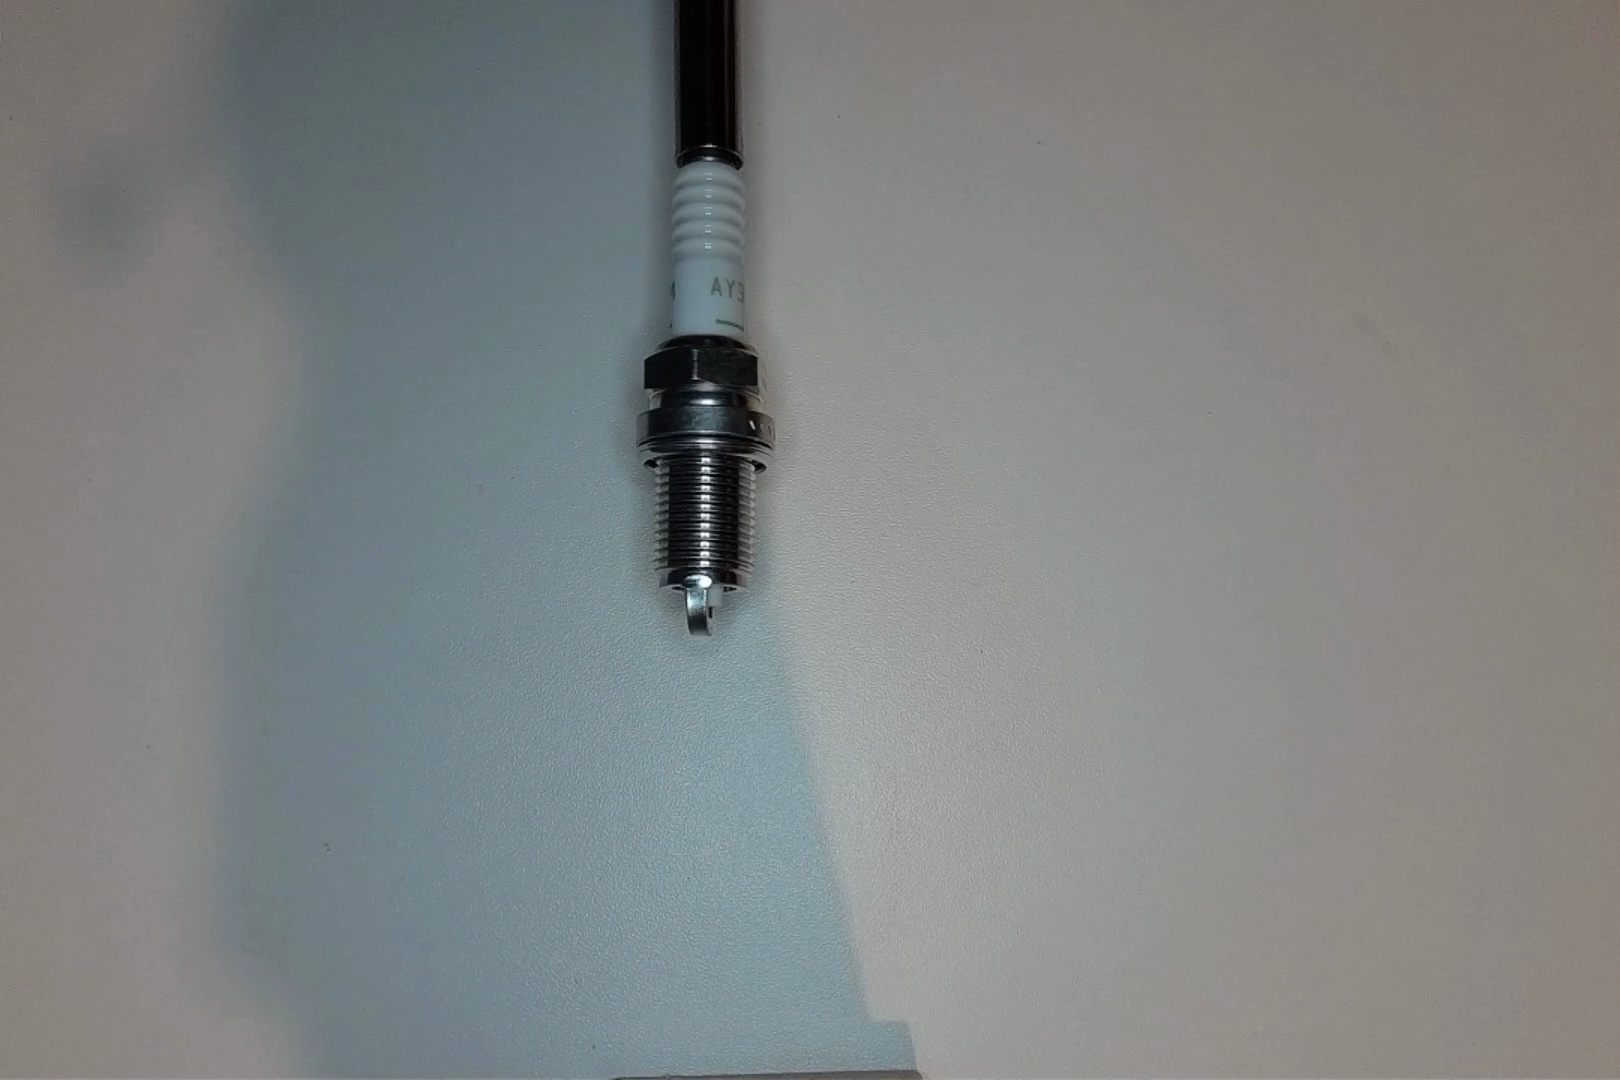
Label: normal